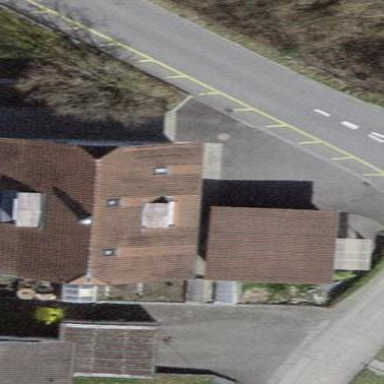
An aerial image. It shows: Residential building.